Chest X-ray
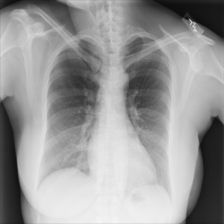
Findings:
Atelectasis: negative
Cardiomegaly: negative
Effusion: negative
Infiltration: negative
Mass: negative
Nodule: negative
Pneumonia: negative
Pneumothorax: negative
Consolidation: negative
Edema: negative
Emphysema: negative
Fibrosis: negative
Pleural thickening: negative
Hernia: negative